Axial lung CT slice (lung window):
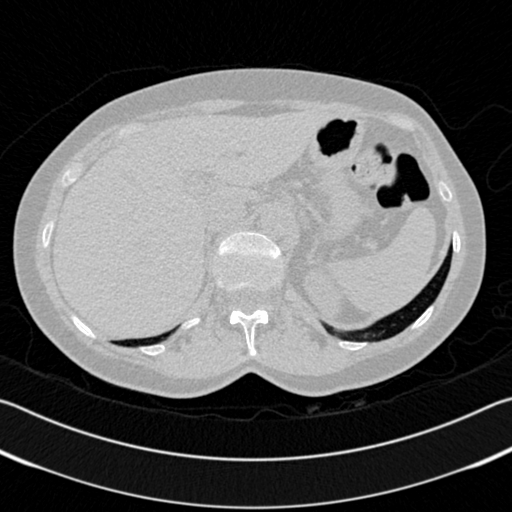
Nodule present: no